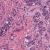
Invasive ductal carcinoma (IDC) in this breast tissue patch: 0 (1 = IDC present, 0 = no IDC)